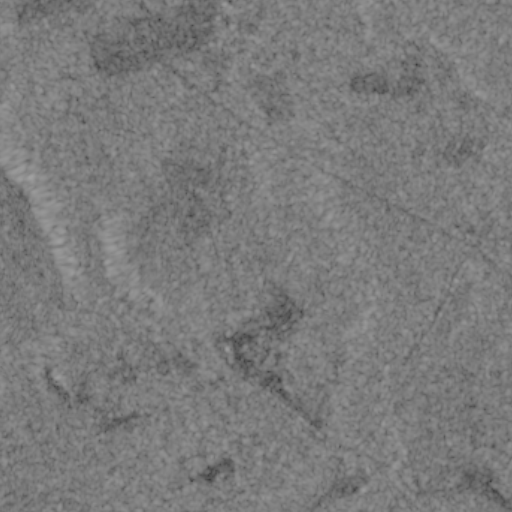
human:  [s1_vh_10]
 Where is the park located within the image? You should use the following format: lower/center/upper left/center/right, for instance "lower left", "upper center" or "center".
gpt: The park is located in the lower right of the image.
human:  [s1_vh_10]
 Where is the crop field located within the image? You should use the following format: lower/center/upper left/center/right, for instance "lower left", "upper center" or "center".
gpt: There is no crop field in the image.

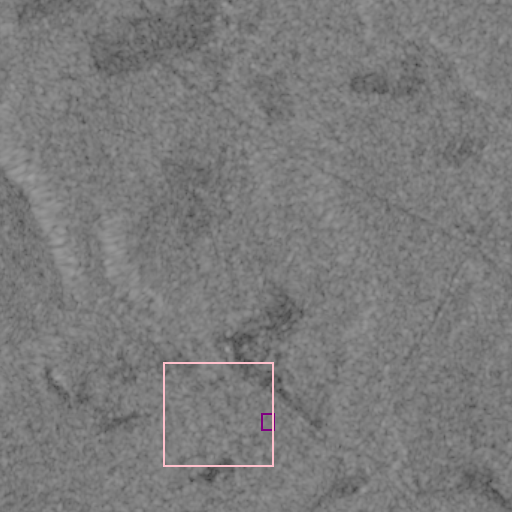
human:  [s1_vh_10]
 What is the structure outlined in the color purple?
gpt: The structure outlined in purple is a park.
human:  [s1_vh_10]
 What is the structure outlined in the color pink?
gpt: The structure outlined in pink is a quarry.
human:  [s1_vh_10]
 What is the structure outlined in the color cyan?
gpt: There is no cyan outline.